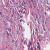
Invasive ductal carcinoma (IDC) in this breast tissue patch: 1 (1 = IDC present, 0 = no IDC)